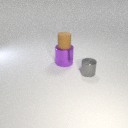
small gray metal cylinder to the right of large purple metal cylinder